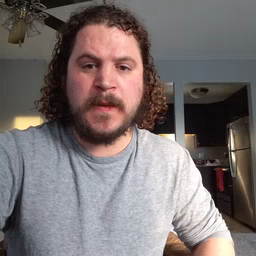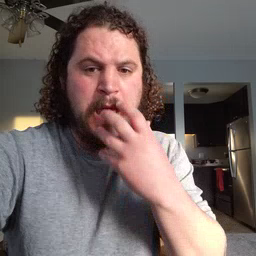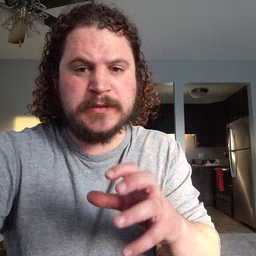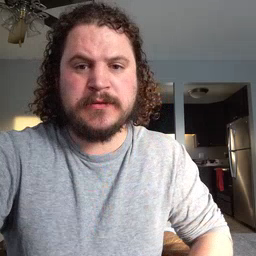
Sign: hot